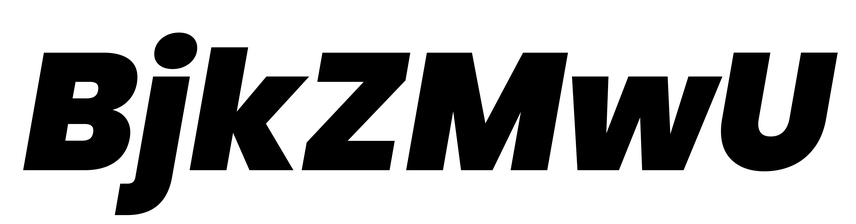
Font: Poppins-BlackItalic